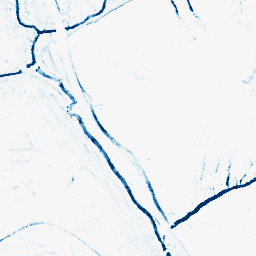
Category: morphological
Decomposition family: morphological_ellipse
Decomposition parameters: operation: closing
width: 5
height: 5
Upsampling method: lanczos
Upsampling parameters: scale: 4
Upsampling scale: 4